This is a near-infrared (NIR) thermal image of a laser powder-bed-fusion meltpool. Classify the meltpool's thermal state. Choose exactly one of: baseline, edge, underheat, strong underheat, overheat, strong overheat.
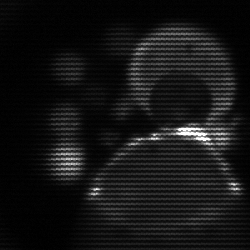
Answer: edge